Question: I'd like to replicate the recessed text style of Messages/iMessage, or, the text "white-shadow" style on a light gray background.

As you can see, the texts are with "white-shadow" even on the light gray background. The bold texts do have subpixel rendering while the gray texts don't (by design?).
I've tried '-setBackgroundStyle:NSBackgroundStyleRaised' . However it was generating shadows darker than the background. '-setBackgroundStyle:NSBackgroundStyleLowered' was worse that it even overrode my font colour setting.
So, what is the right way to do this? Any tricks or just have to subclass 'NSTextFields'?
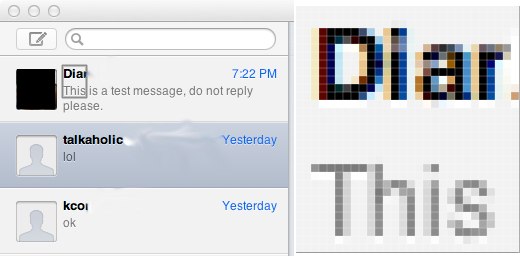
Answer: The most simplest solution which I can think is to write two texts on each other (For example gray on top and white with difference 1px at bottom).
---
And of course it can be done by subclassing 'NSTextFieldCell' and adding shadow.
'''
- (void)drawInteriorWithFrame:(NSRect)cellFrame inView:(NSView *)controlView
{
NSShadow *shadow = [[NSShadow alloc] init];
[shadow setShadowOffset:NSMakeSize(0,-1)];
[shadow setShadowColor:[NSColor whiteColor]];
[shadow setShadowBlurRadius:0];
NSMutableParagraphStyle *paragStyle = [[NSParagraphStyle defaultParagraphStyle] mutableCopy];
[paragStyle setAlignment:[self alignment]];
NSDictionary *attributes = [NSDictionary dictionaryWithObjectsAndKeys:
[self font],NSFontAttributeName,
shadow,NSShadowAttributeName,
[self textColor],NSForegroundColorAttributeName,
paragStyle,NSParagraphStyleAttributeName,nil];
[shadow release];
[paragStyle release];
NSAttributedString *string = [[NSAttributedString alloc] initWithString:[self stringValue] attributes:attributes];
[self setAttributedStringValue:string];
[string release];
[[self attributedStringValue] drawInRect:cellFrame];
}
'''